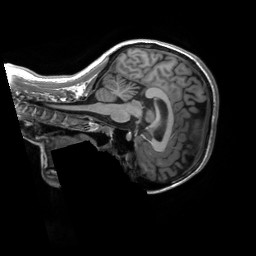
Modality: T1w
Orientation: sagittal
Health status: healthy
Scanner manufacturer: siemens
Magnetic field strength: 3 T
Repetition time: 2.3 s
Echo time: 0.00207 s